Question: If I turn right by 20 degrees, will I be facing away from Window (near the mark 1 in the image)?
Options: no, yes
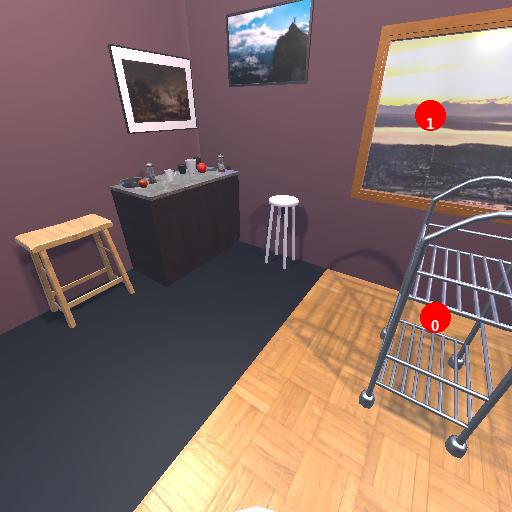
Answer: no